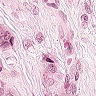
Metastatic tissue present: yes